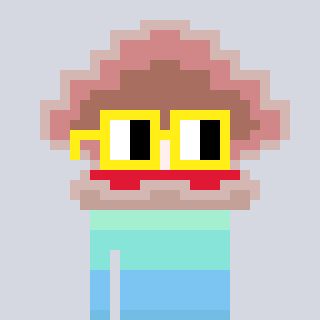
a pixel art character with square yellow glasses, a oyster-shaped head and a hotbrown-colored body on a cool background